Interaction volume radius: 5 \u00c5
Interaction volume height: 15 \u00c5
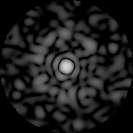
Disorder parameter: 0.8035